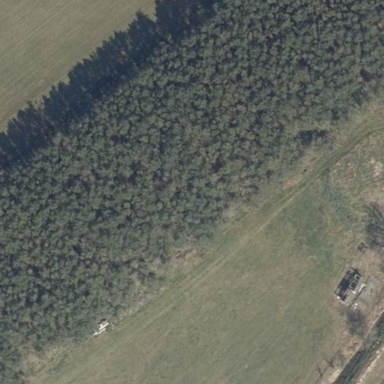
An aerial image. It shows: Forest area predominantly covered with needle-leaved trees.